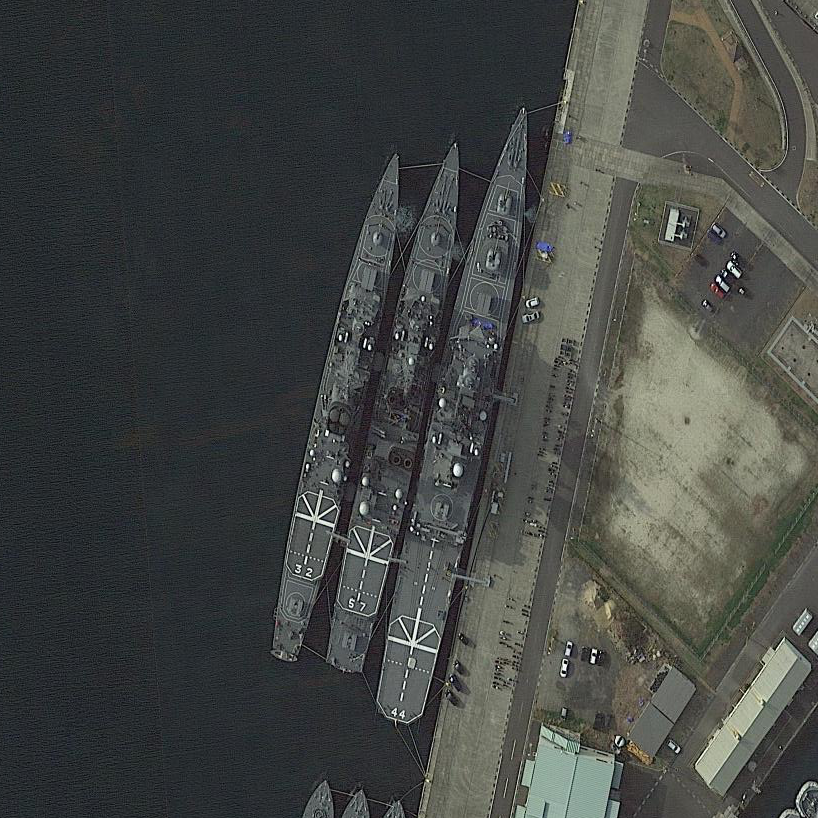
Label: cruiser